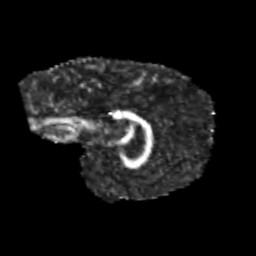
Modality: FA
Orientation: sagittal
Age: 13
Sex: female
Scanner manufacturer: siemens
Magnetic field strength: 3 T
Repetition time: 3.8 s
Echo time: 0.07 s